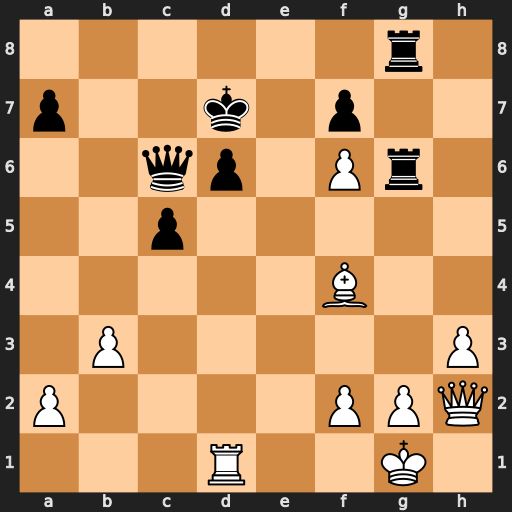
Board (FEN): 6r1/p2k1p2/2qp1Pr1/2p5/5B2/1P5P/P4PPQ/3R2K1
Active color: w
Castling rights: -
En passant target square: -
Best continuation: Rxd6+ Qxd6 Bxd6